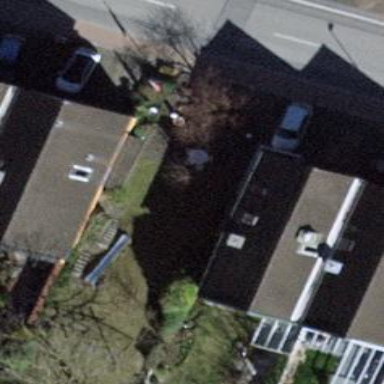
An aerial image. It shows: Semi-detached house.